Interaction volume radius: 10 \u00c5
Interaction volume height: 10 \u00c5
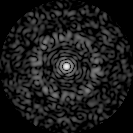
Disorder parameter: 0.8399